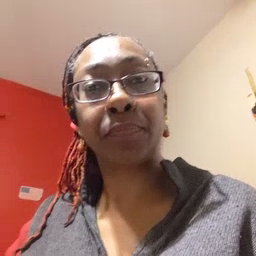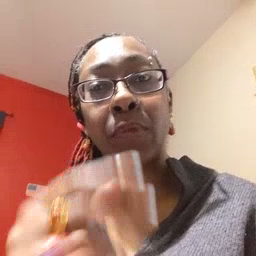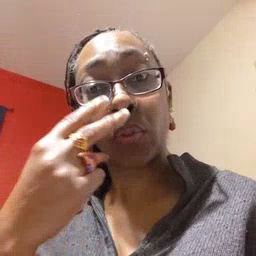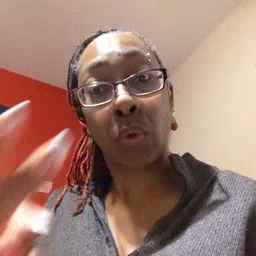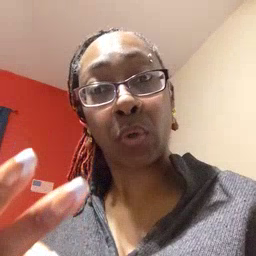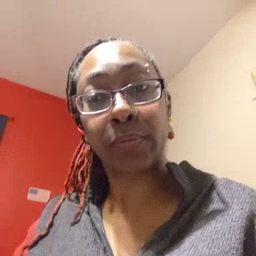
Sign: look